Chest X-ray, PA view. Patient: 52 years old, sex M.
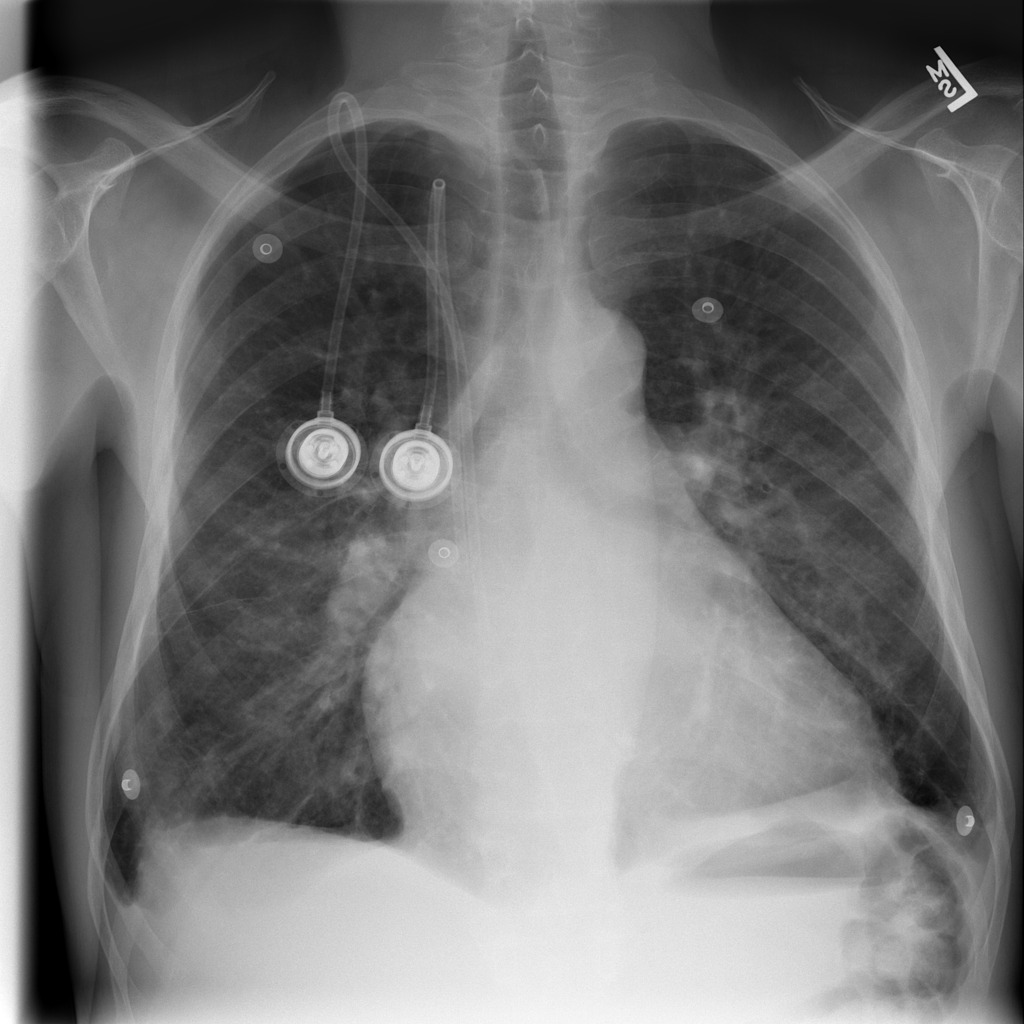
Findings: Cardiomegaly, Fibrosis, Infiltration